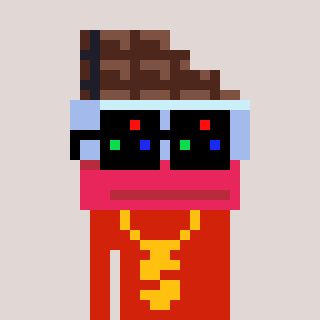
a pixel art character with square black sunglasses, a chocolate-shaped head and a red-colored body on a warm background